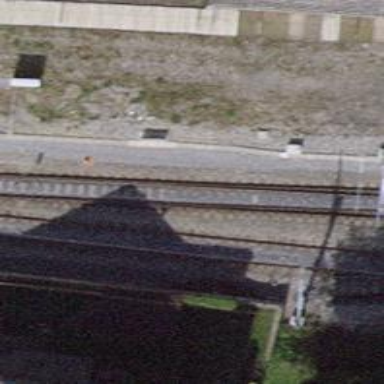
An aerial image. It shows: Siding railway track with electrified contact line.